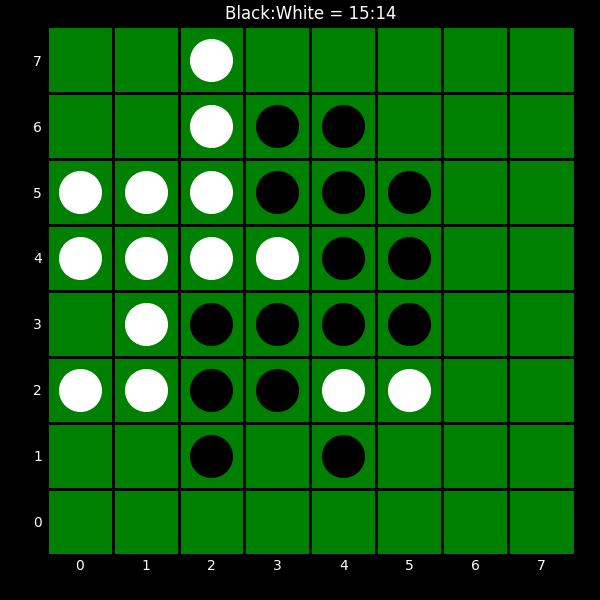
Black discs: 15
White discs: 14